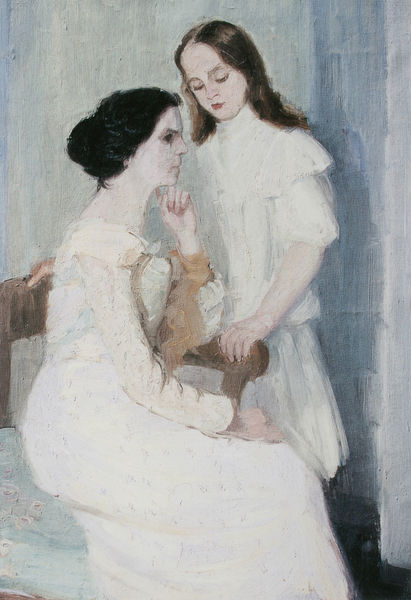
Titel: Cäcilie mit ihrer Tochter Edith
Künstler: Johanna Oppenheimer
Standort: Fürstenfeldbruck
Institution: Stadtmuseum
Schlagwörter: blau, hand, schatten, weiß, frauen, mädchen, sitzen, braun, finger, frau, frisur, haar, hell, kleid, kleider, licht, mund, nase, raum, schwarz, stuhl, blick, dame, rock, schleife, gesichter, wand, arm, arme, augen, knoten, stehen, ärmel, hals, hände, portrait, porträt, rückenlehne, auge, haare, sessel, kind, mutter, tochter, kinn, lippen, poträt, schulter, lehne, stuhllehne, bett, nachdenklich, rüschen, katze, gestützt, aufgestützt, volant, whistler, kind4, handfinger, ngesicht, romantik portrait impressionismus